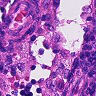
Metastatic tissue present: no